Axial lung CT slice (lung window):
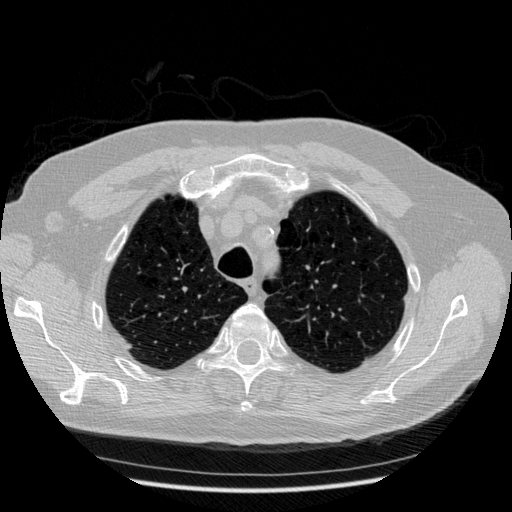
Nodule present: no